Question: I'm doing an app and I was wondering how can you show a view like this:

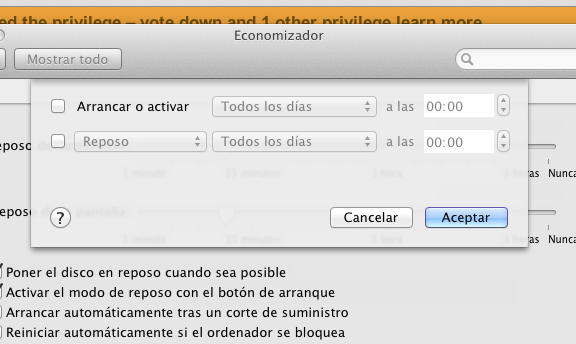
Answer: That would be called a sheet. <URL> guide should walk you through how to do them.
You basically make a 'NSWindow' that you would like to use as a sheet, then, when you want to show it, call:
'''
[NSApp beginSheet: myCustomSheet modalForWindow: window modalDelegate: self didEndSelector: @selector(didEndSheet:returnCode:contextInfo:) contextInfo: nil];'
'''
'myCustomSheet' is obviously your sheet and 'window' is the window you want it to appear in. Set 'self' as the delegate and implement 'didEndSheet:returnCode:contextInfo:':
'''
- (void)didEndSheet:(NSWindow *)sheet returnCode:(NSInteger)returnCode contextInfo:(void *)contextInfo
{
[sheet orderOut:self];
}
'''
Hook up a "close" button on your sheet to an 'IBAction' that closes the sheet.
'''
- (IBAction)closeMyCustomSheet: (id)sender
{
[NSApp endSheet:myCustomSheet];
}
'''
These sheets don't even need to be folded! XD